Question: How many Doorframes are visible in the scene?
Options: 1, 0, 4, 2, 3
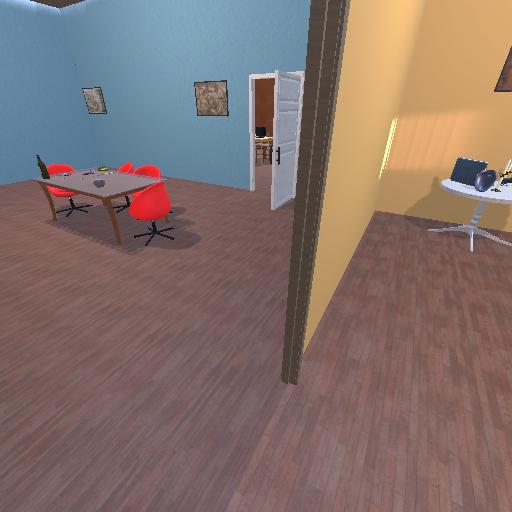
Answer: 1